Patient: sex M, age 60
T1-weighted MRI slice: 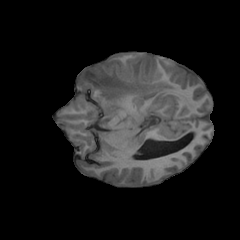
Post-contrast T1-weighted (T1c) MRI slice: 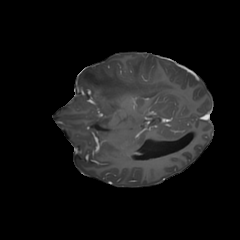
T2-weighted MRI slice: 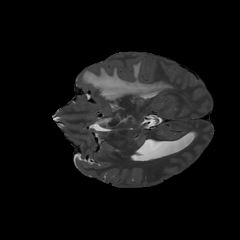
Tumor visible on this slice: yes
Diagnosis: Glioblastoma, IDH-wildtype
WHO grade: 4